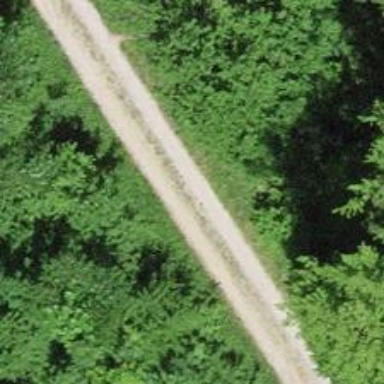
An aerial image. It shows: Track with grade 2 tracktype.